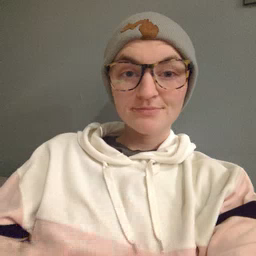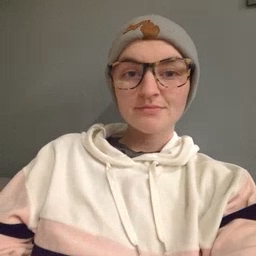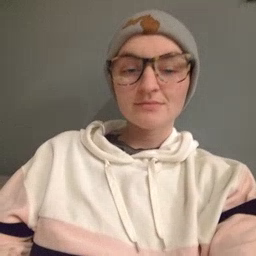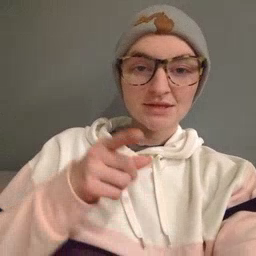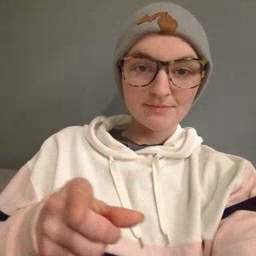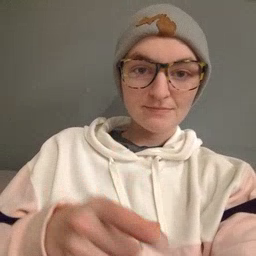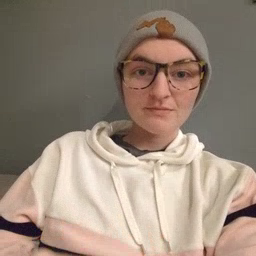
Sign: there